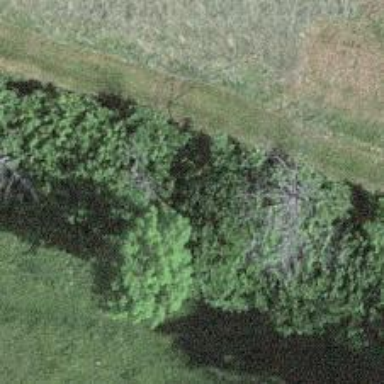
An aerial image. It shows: Row of trees in natural setting.